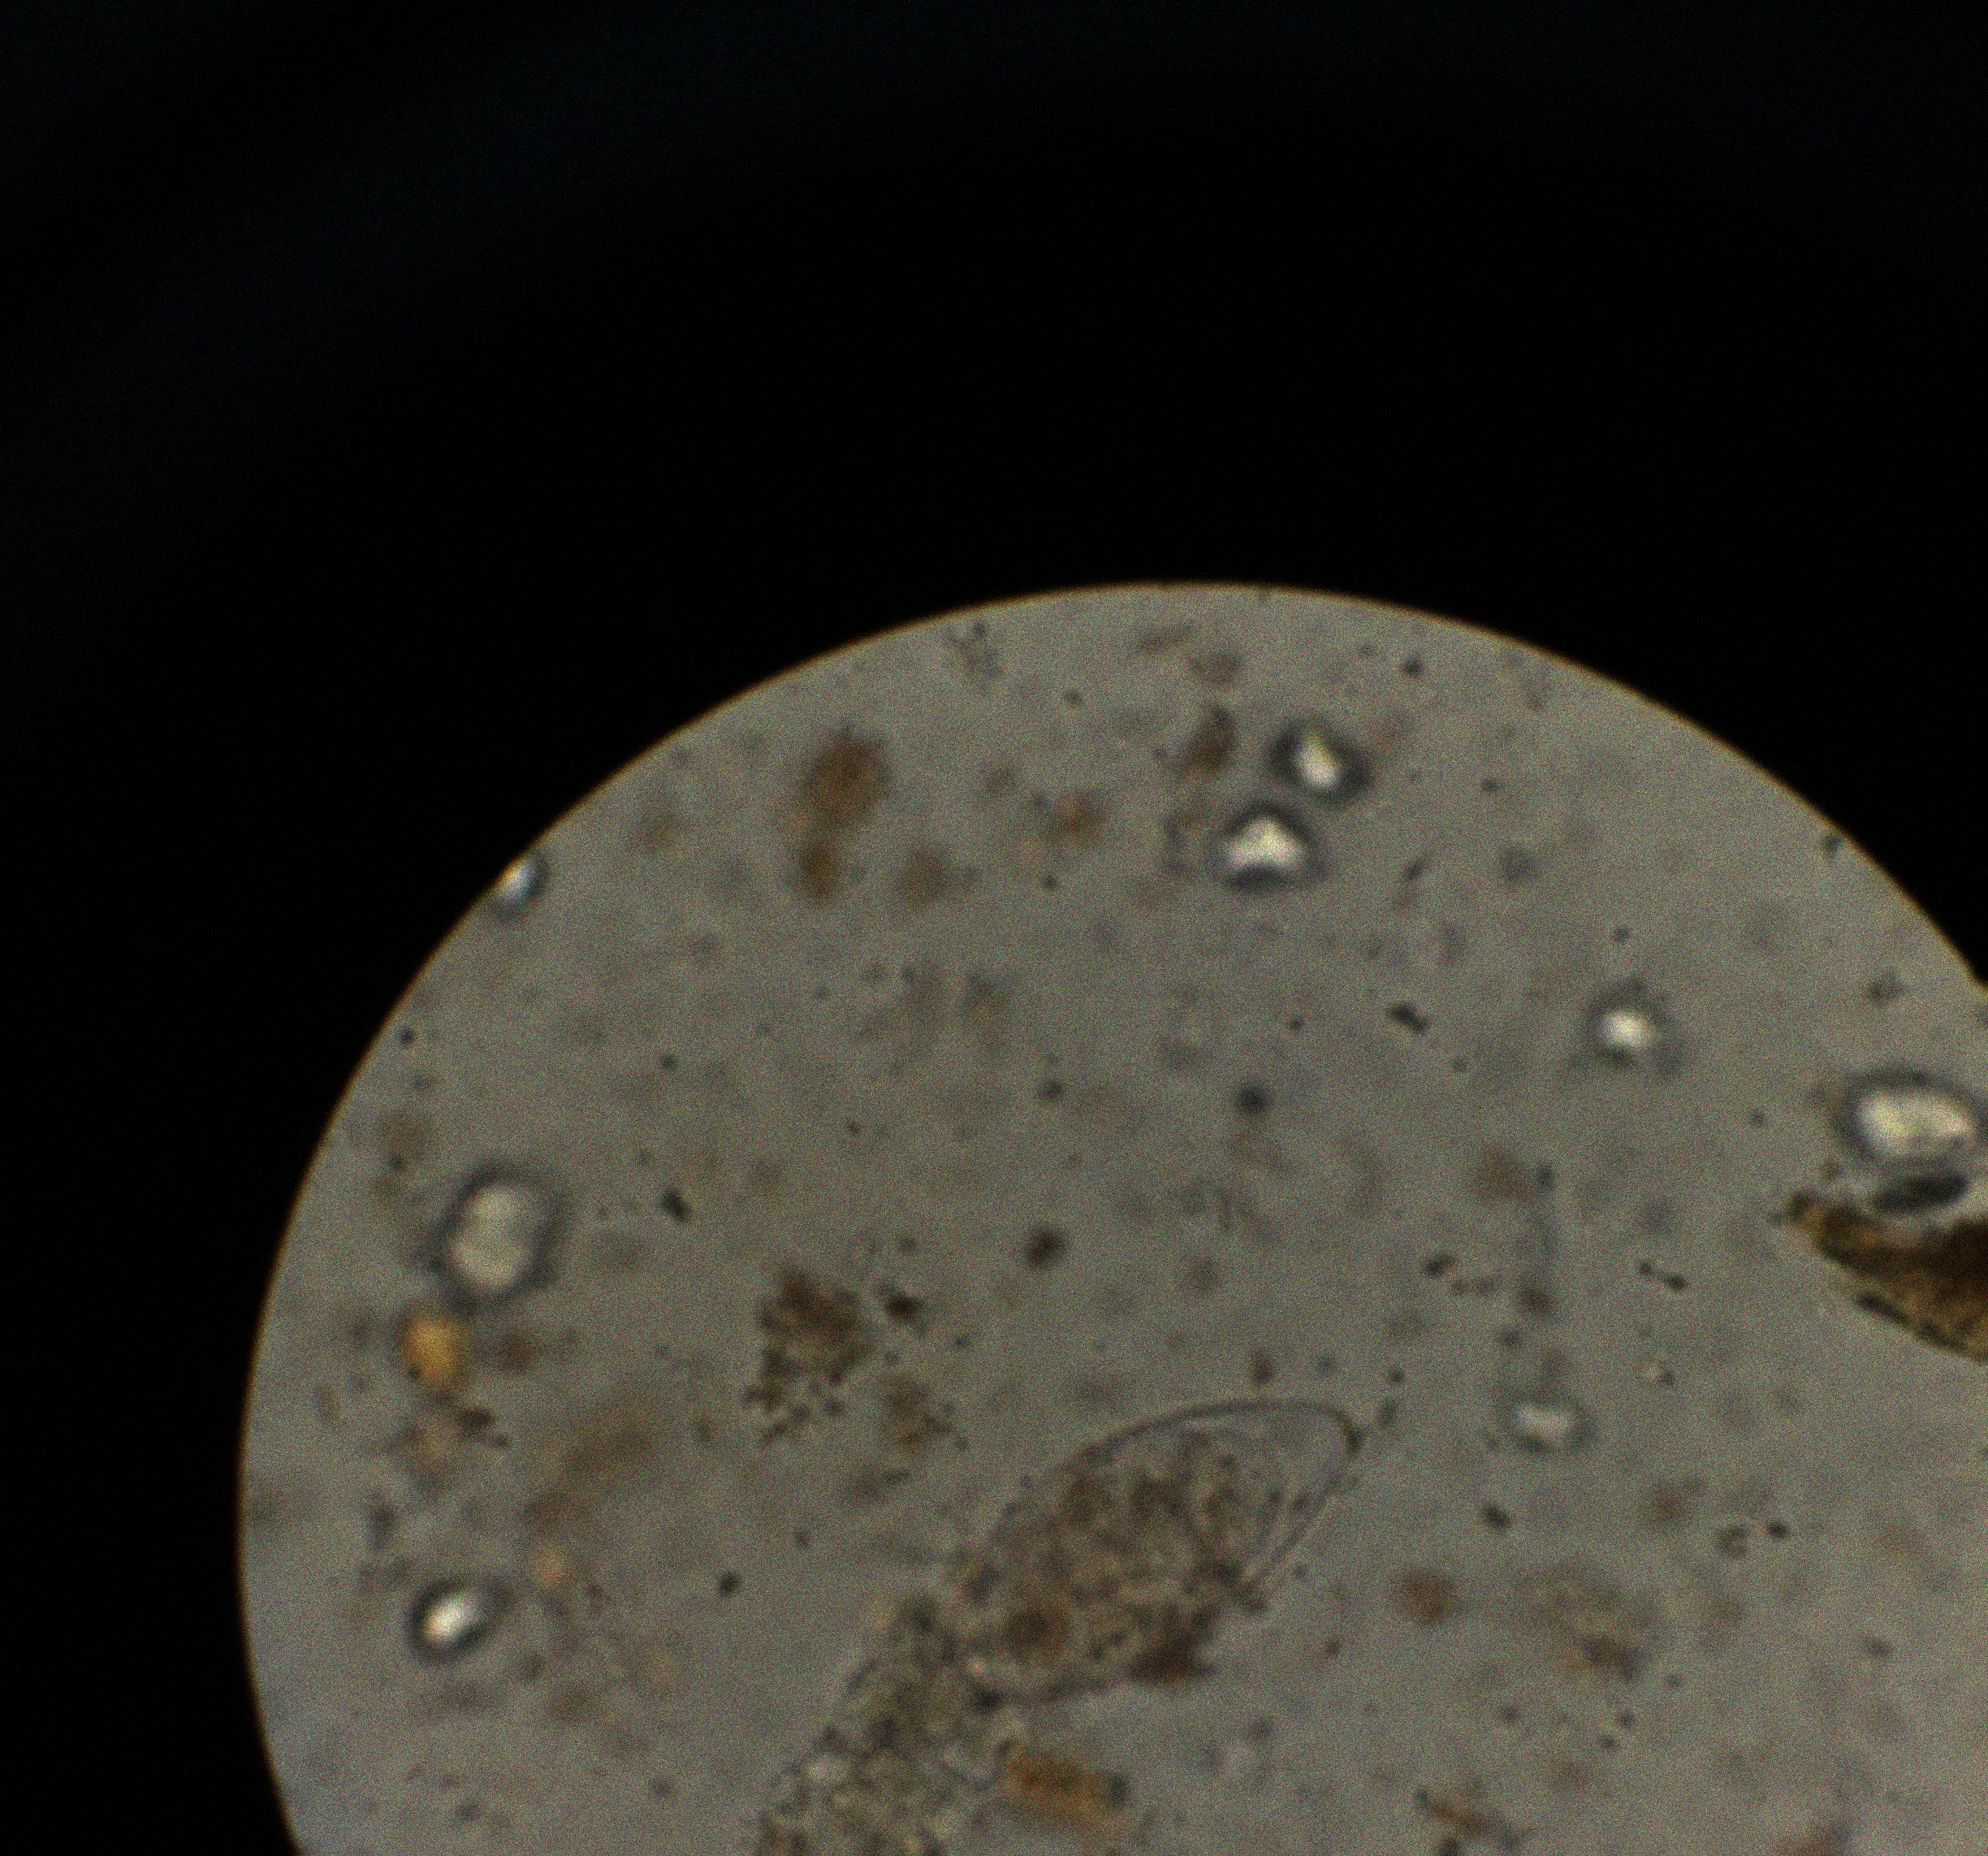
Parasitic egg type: Fasciolopsis buski